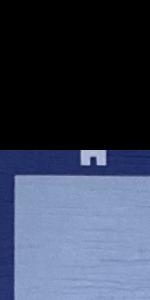
Label: Empty